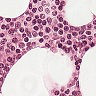
Metastatic tissue present: no